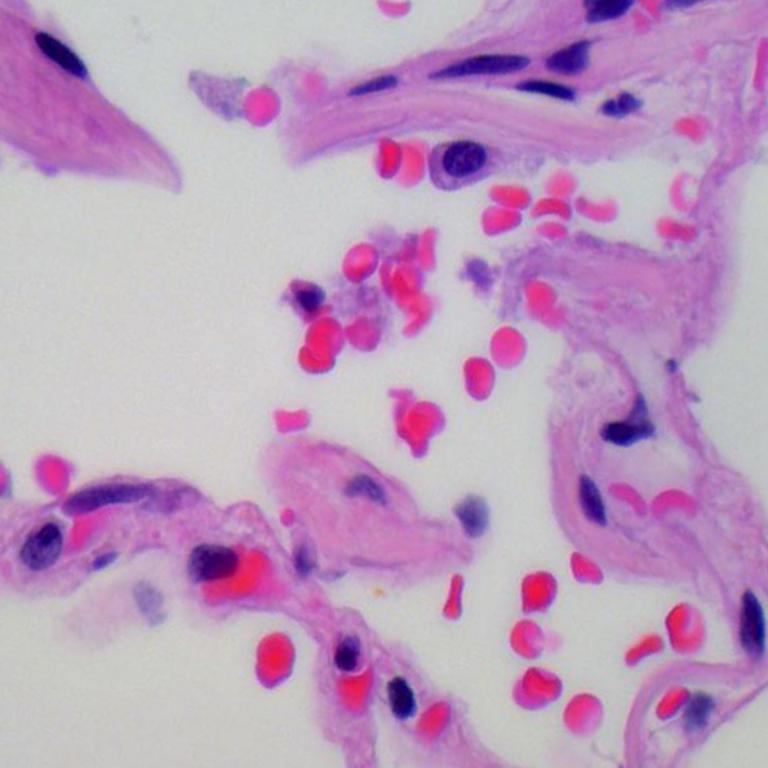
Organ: lung
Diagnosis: benign